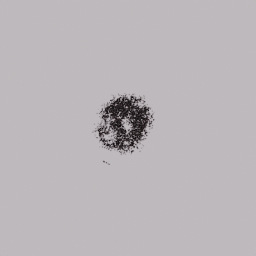
Label: nature